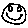
Label: smiley face